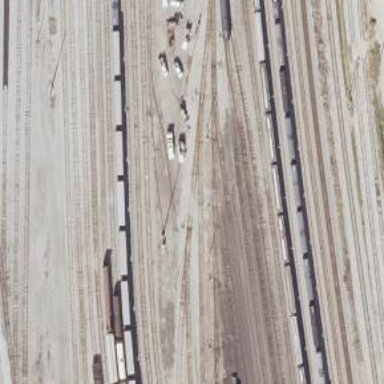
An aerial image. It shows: Railway yard used for servicing trains.